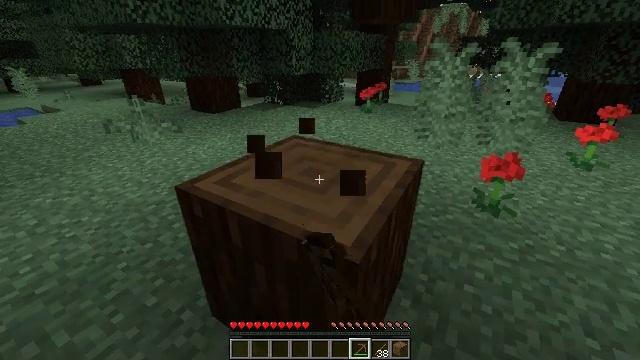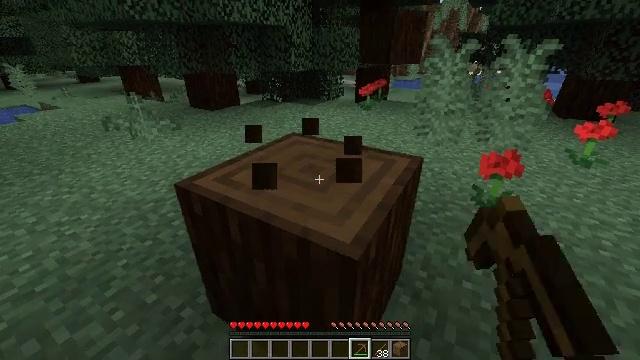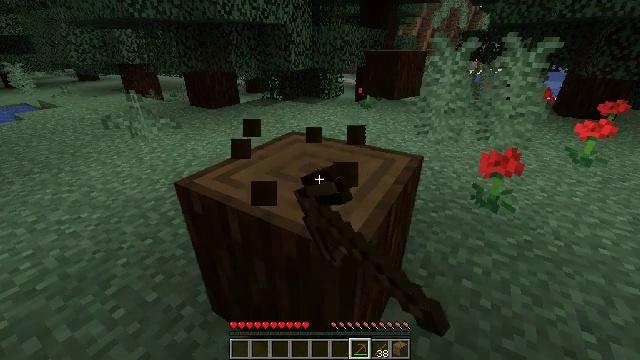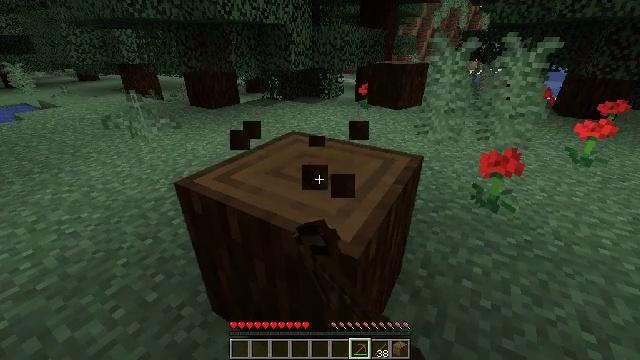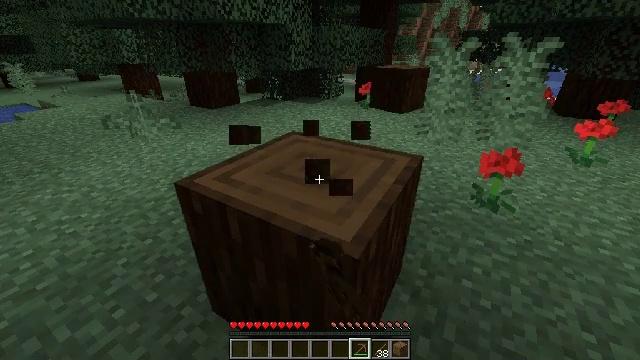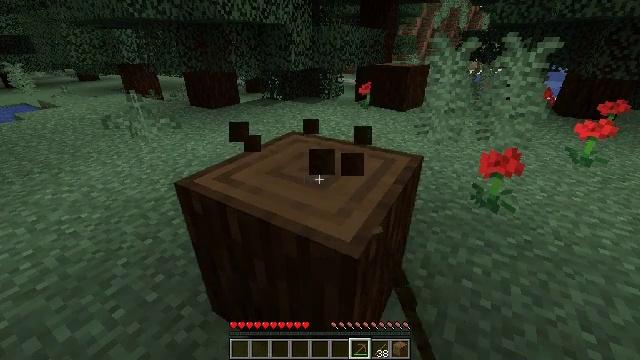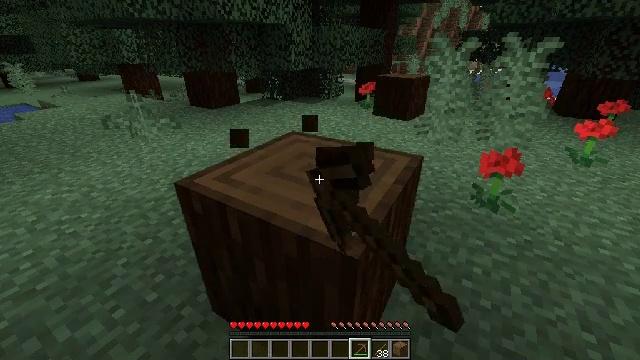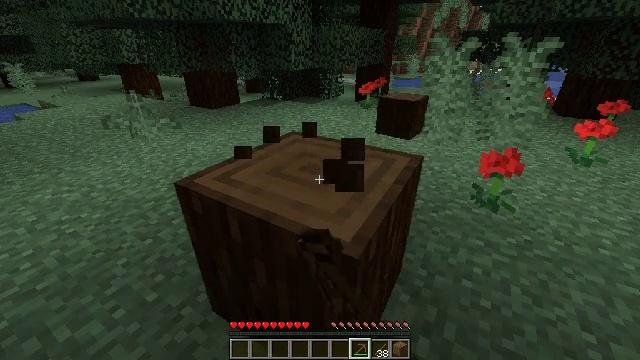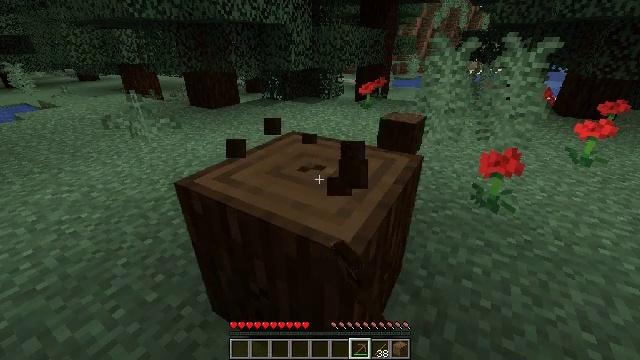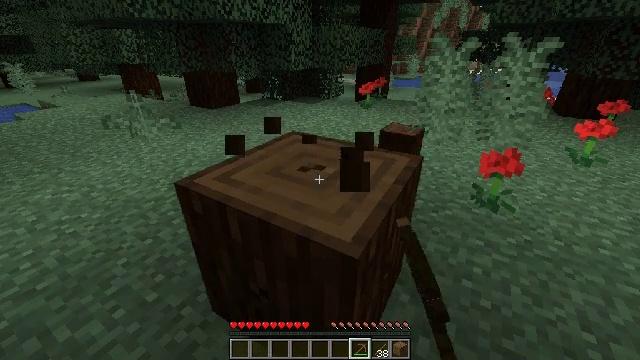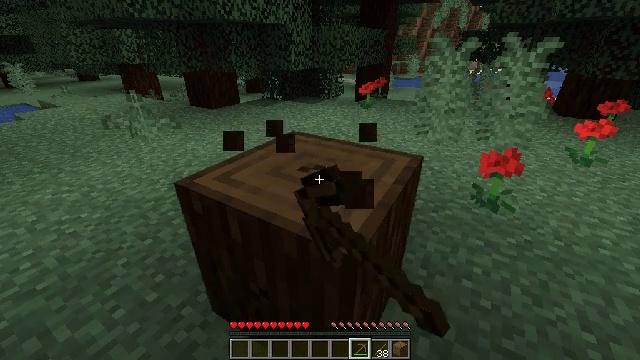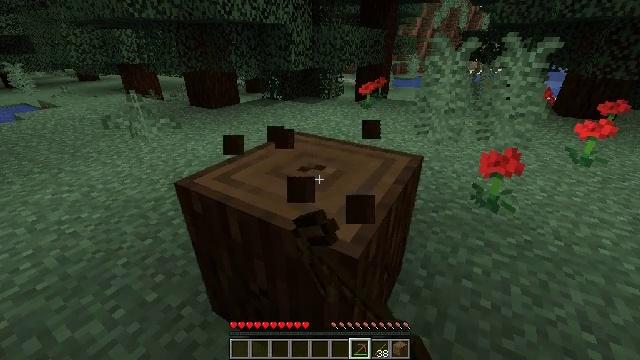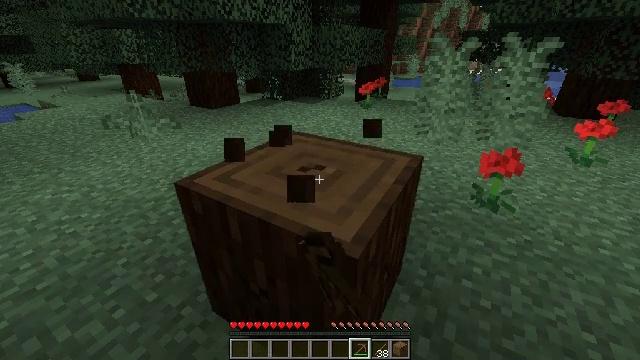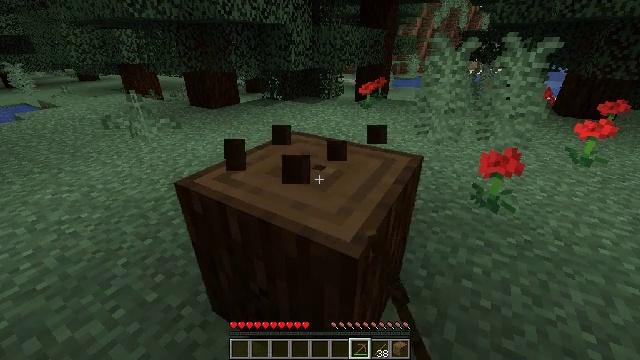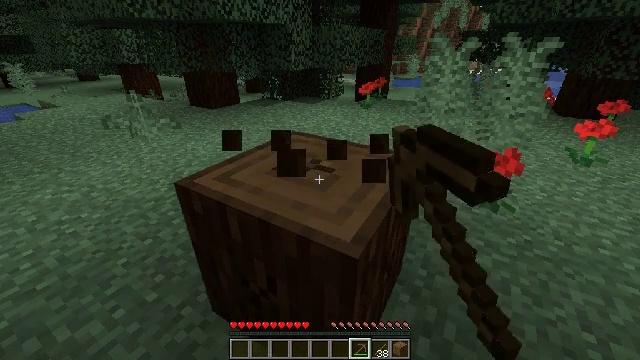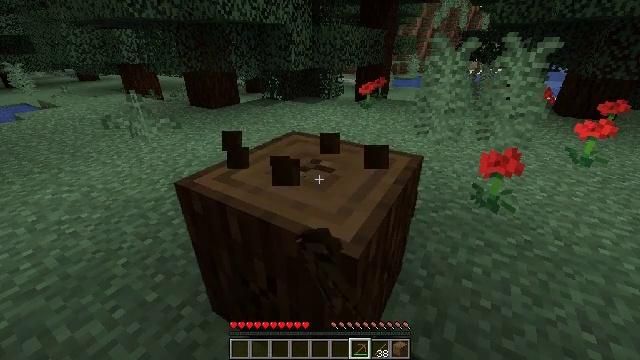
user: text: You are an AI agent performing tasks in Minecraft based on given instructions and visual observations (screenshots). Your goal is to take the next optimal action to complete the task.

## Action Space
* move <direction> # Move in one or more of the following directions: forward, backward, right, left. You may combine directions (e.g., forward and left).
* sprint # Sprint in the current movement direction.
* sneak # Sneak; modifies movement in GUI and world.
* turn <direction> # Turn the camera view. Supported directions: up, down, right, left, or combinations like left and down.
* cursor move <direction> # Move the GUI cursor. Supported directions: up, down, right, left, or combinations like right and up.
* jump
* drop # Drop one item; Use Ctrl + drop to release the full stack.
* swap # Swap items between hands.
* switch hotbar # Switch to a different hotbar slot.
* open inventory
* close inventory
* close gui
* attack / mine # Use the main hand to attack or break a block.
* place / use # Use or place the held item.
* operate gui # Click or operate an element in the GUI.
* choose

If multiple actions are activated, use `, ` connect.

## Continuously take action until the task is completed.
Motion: motion action
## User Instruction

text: Collect spruce log for building materials.
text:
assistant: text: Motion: attack / mine
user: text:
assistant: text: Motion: attack / mine
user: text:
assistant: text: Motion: attack / mine
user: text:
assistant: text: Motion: attack / mine
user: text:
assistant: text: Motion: attack / mine
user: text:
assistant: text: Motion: attack / mine
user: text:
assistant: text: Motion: attack / mine
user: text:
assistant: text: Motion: attack / mine
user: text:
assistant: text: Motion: attack / mine
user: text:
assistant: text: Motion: attack / mine
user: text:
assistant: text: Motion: attack / mine
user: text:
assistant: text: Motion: attack / mine
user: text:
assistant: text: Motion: attack / mine
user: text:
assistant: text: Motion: attack / mine
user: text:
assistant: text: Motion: attack / mine
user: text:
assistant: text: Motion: attack / mine
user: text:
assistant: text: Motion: attack / mine
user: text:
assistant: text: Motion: attack / mine
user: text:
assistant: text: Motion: attack / mine
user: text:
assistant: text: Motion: attack / mine
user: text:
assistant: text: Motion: attack / mine
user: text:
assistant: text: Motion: attack / mine
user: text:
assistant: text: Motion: attack / mine
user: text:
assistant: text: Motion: attack / mine
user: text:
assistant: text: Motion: attack / mine
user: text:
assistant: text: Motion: attack / mine
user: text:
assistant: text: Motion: attack / mine
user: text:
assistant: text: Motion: attack / mine
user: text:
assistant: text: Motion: attack / mine
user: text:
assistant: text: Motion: attack / mine